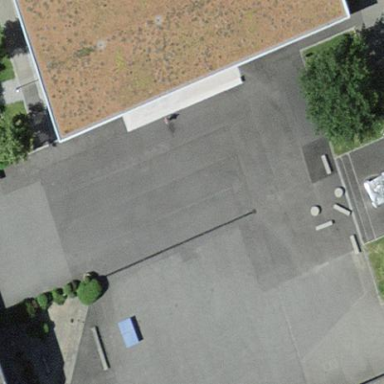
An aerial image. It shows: School building.